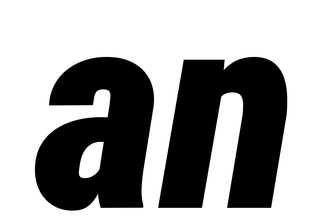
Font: Roboto-Italic_Condensed_Black_Italic